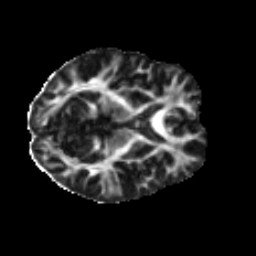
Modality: FA
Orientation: axial
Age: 34
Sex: female
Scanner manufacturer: ge
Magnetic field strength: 3 T
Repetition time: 7.8 s
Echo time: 0.0606 s